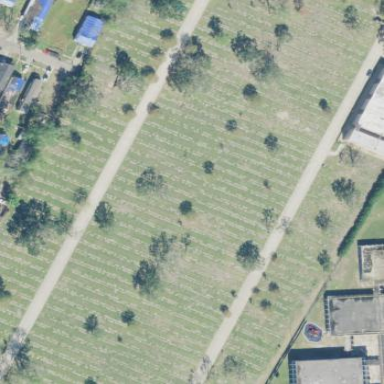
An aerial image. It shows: Cemetery.